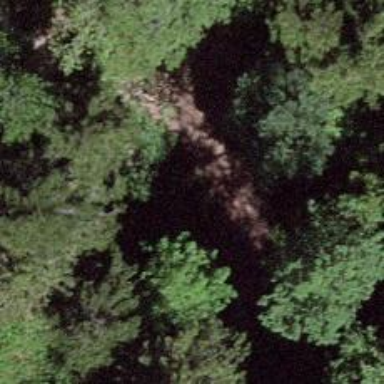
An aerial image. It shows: Culvert tunnel.